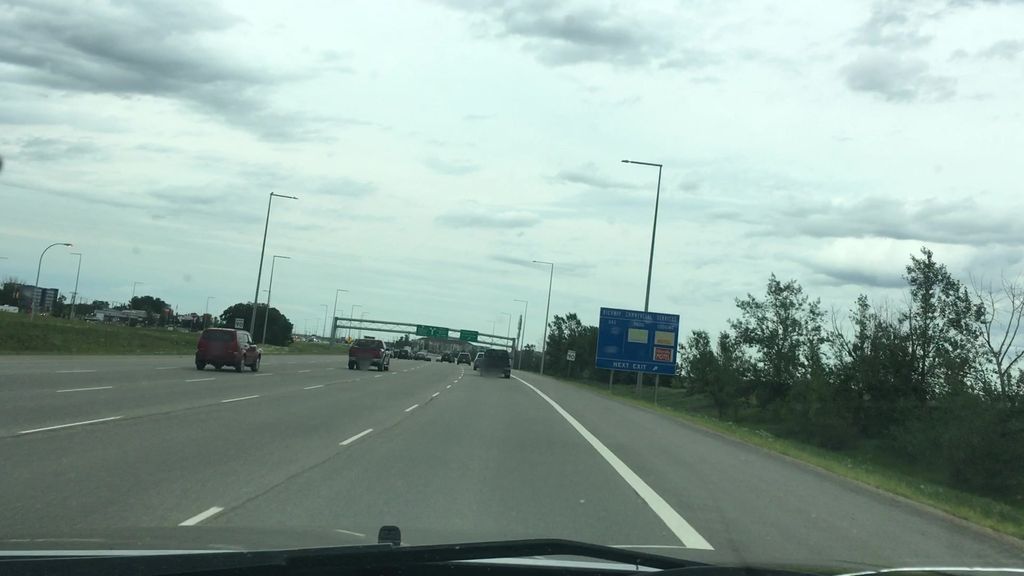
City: edmonton